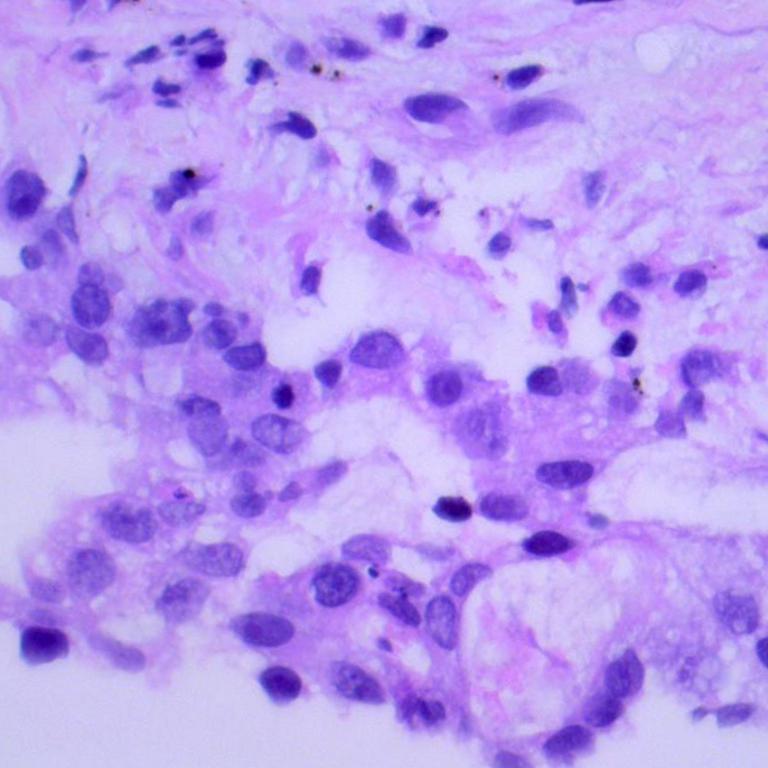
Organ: lung
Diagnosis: adenocarcinomas